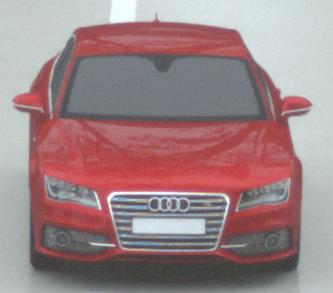
Make: Audi
Model: S7 Sportback cod
Detailed model: S7 (4G) Sportback
Model produced from: 2012/06
Model produced until: 2014/05
Doors: 5
Color: red
Road condition: wet road
Daytime: midday
Contrast: low contrast